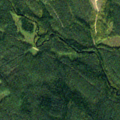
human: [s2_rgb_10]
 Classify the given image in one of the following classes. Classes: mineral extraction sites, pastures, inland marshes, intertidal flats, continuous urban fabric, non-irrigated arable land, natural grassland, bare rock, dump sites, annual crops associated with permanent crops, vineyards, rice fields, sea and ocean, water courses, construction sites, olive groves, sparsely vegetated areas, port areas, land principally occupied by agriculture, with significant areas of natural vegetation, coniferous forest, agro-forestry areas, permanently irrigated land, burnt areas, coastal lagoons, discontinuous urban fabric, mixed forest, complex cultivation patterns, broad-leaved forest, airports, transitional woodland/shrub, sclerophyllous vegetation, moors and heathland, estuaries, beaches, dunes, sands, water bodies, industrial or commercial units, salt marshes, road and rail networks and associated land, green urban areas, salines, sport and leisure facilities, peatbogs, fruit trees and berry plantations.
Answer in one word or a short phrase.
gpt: coniferous forest